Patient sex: M
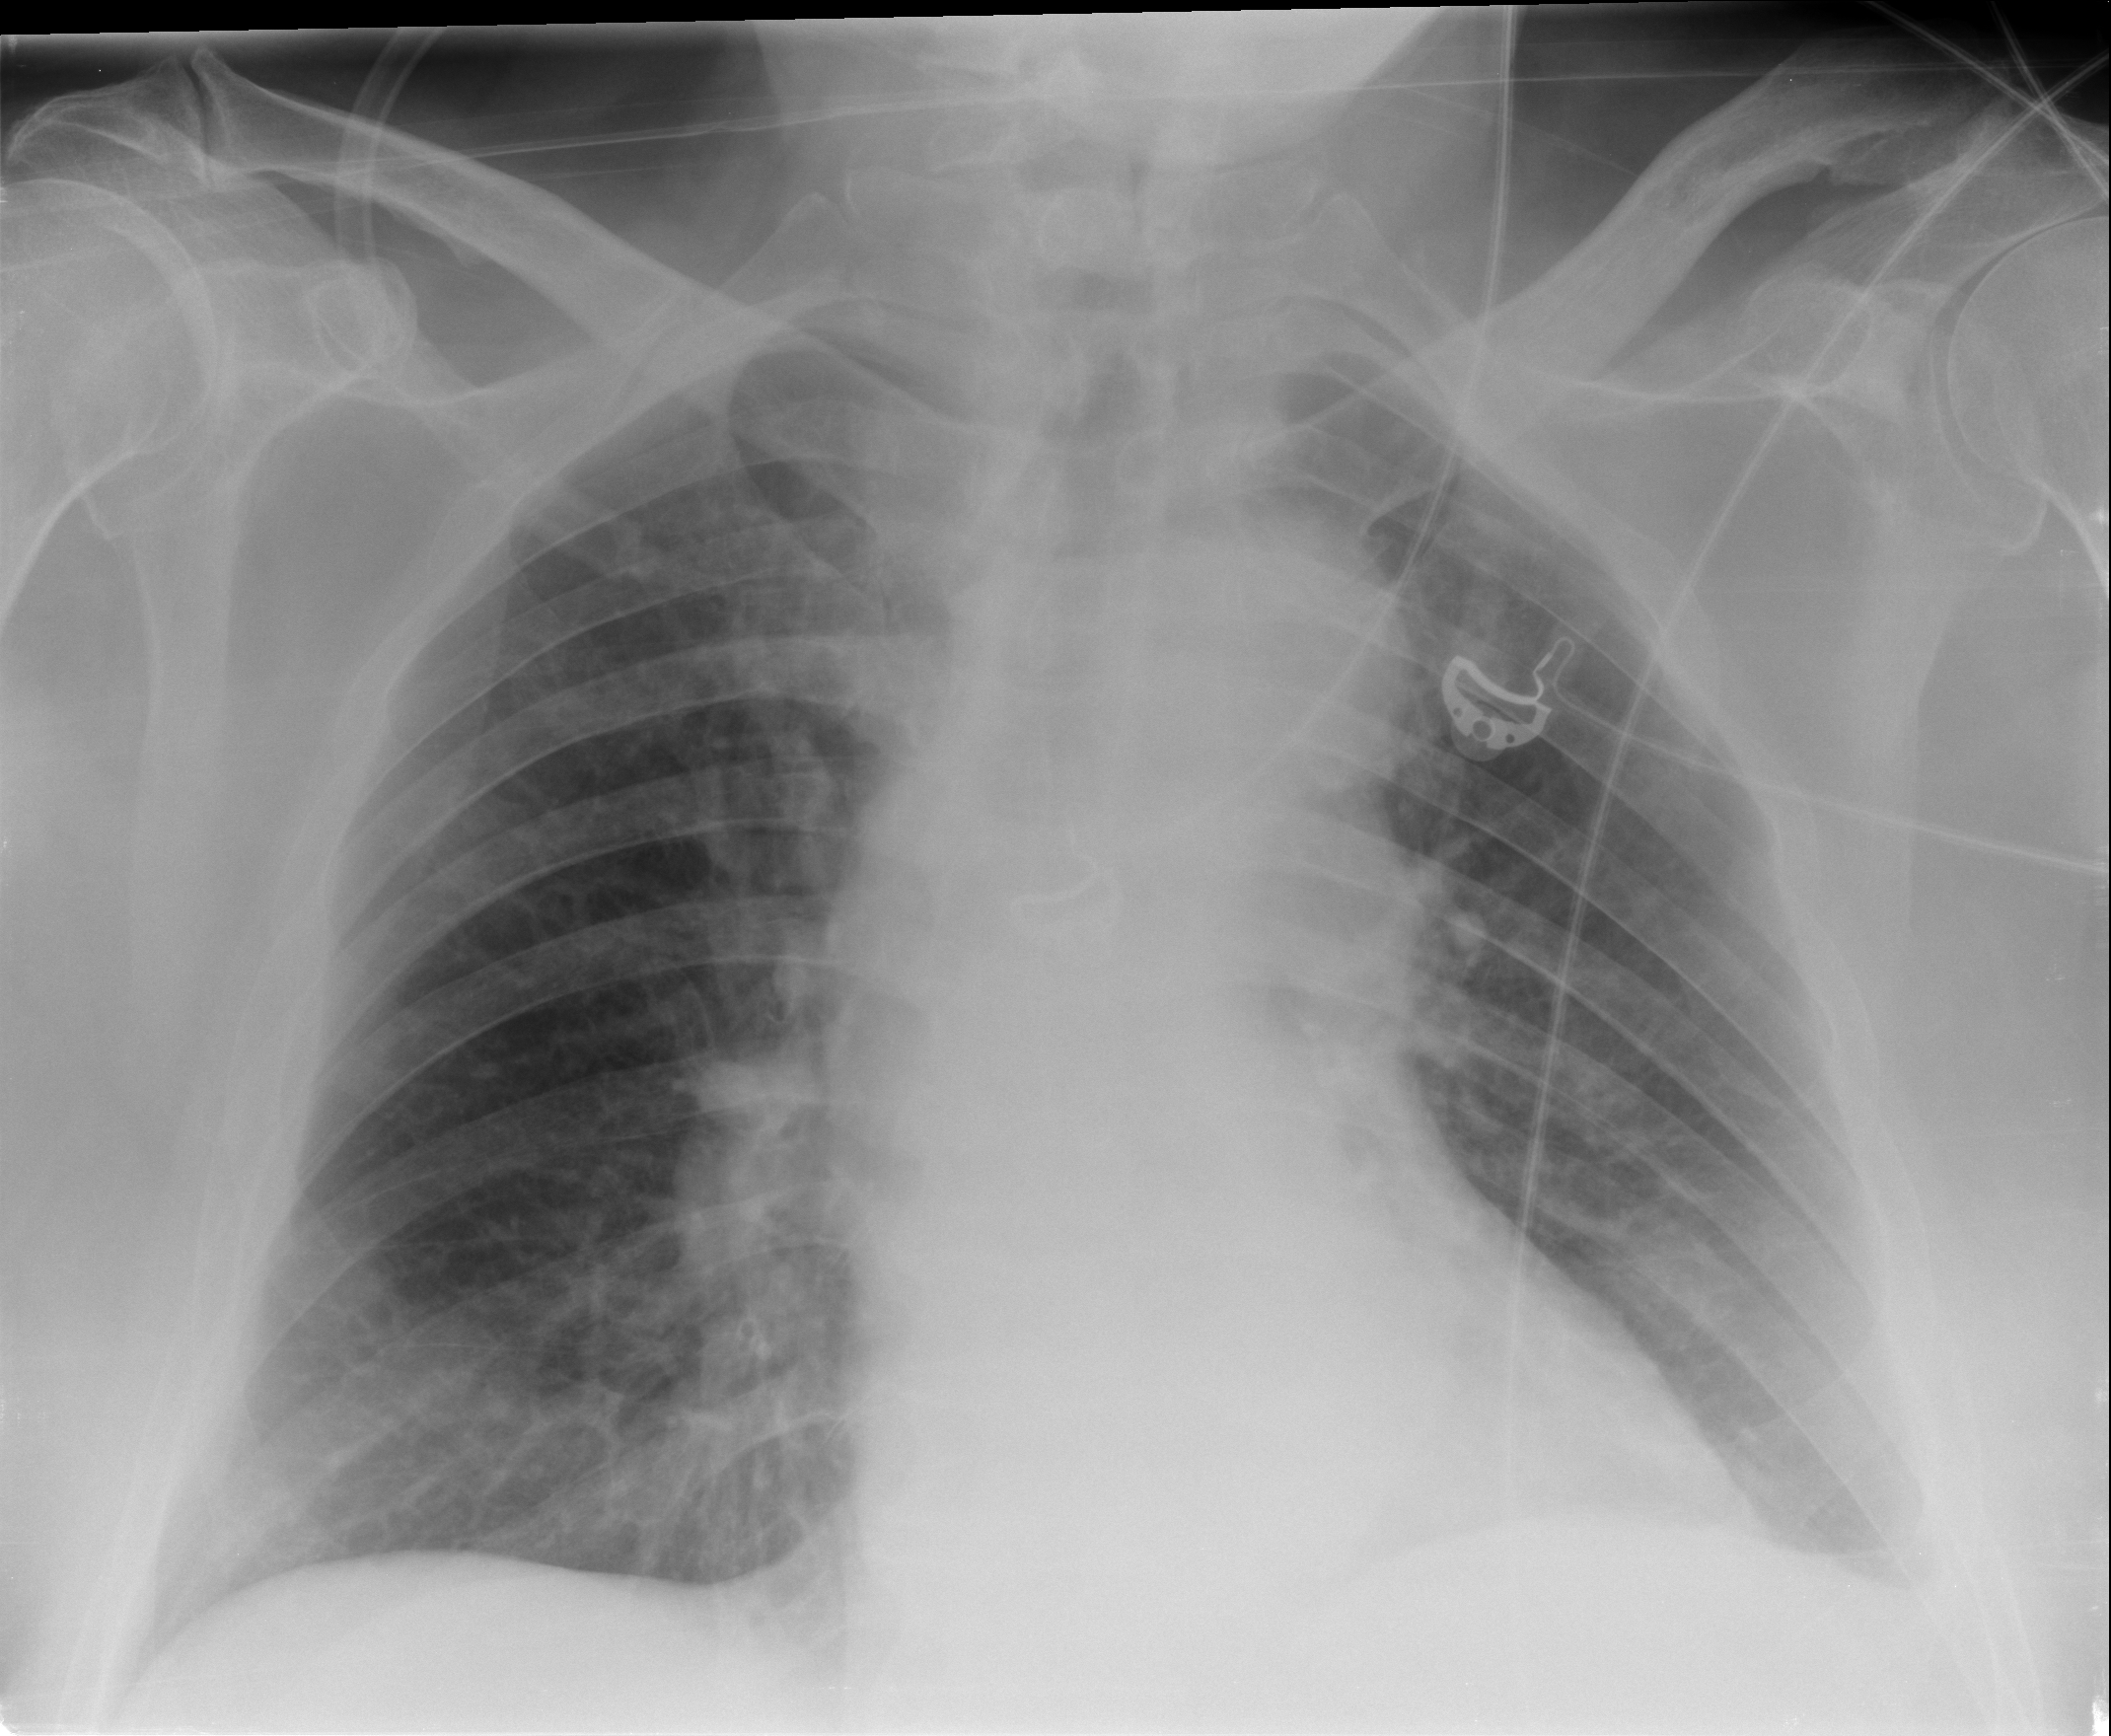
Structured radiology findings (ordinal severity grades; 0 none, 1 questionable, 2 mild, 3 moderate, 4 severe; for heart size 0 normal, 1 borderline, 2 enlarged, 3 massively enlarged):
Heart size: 0
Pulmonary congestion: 0
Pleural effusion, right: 0
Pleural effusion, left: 1
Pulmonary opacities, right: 0
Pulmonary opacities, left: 0
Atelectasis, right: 0
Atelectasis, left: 2